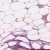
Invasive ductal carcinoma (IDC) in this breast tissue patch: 0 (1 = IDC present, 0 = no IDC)